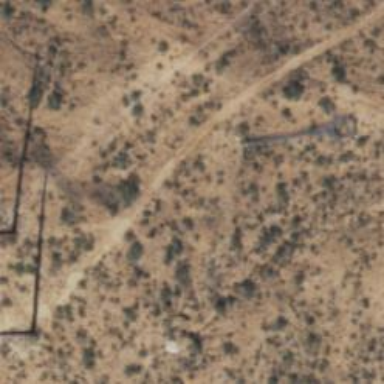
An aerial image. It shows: Downed power tower.